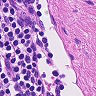
Metastatic tissue present: no